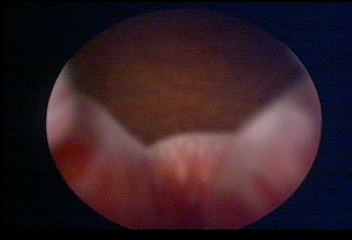
Modality: WLC
Class: Normal mucosa
Bladder cancer association: No